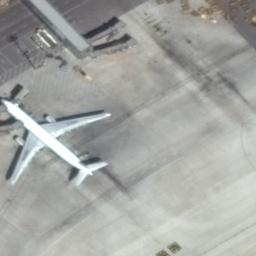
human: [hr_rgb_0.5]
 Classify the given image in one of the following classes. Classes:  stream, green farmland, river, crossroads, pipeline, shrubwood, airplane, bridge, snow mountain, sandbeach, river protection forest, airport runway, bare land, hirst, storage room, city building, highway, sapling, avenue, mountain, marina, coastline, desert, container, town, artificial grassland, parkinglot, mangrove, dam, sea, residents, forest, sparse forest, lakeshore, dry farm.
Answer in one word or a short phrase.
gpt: airplane